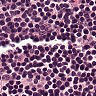
Metastatic tissue present: no